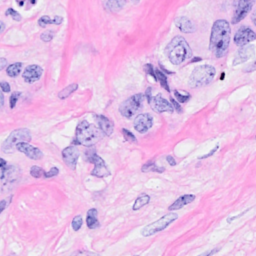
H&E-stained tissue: Breast